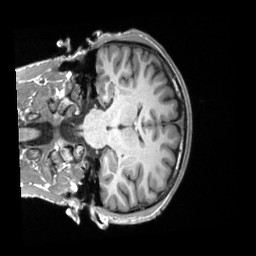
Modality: T1w
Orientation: coronal
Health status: healthy
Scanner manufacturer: siemens
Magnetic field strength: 3 T
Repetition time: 2.3 s
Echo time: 0.00228 s